Question: I am currently creating a content view for my application and am experiencing some strange behavior with padding. As seen in the photo below, there is quite a bit of space below the navigation bar at the top of the phone. I don't specify any padding here so I'm wondering why there is so much space between the top and where the image is displayed. The image doesn't have that large of a white box around it either.
My code does not specify any kind of margin or padding. I'm new to Swift and SwiftUI so I'm curious if there is some automatic padding applied to navigation views?
'''
import Kingfisher
struct BottleView: View {
let bottle: Bottle
var body: some View {
VStack {
KFImage(URL(string: bottle.image ?? "")!)
.resizable()
.frame(width: 128, height: 256)
VStack(alignment: .leading) {
HStack {
Text(bottle.name)
.font(.title)
Spacer()
Text("Price")
}
HStack {
Text(bottle.varietal ?? "")
Spacer()
Text("$\(bottle.price ?? "")")
}
.font(.subheadline)
.foregroundColor(.secondary)
VStack(alignment: .leading) {
Text("Information")
.font(.title2)
Text(bottle.information ?? "")
}
}
}
}
}
'''

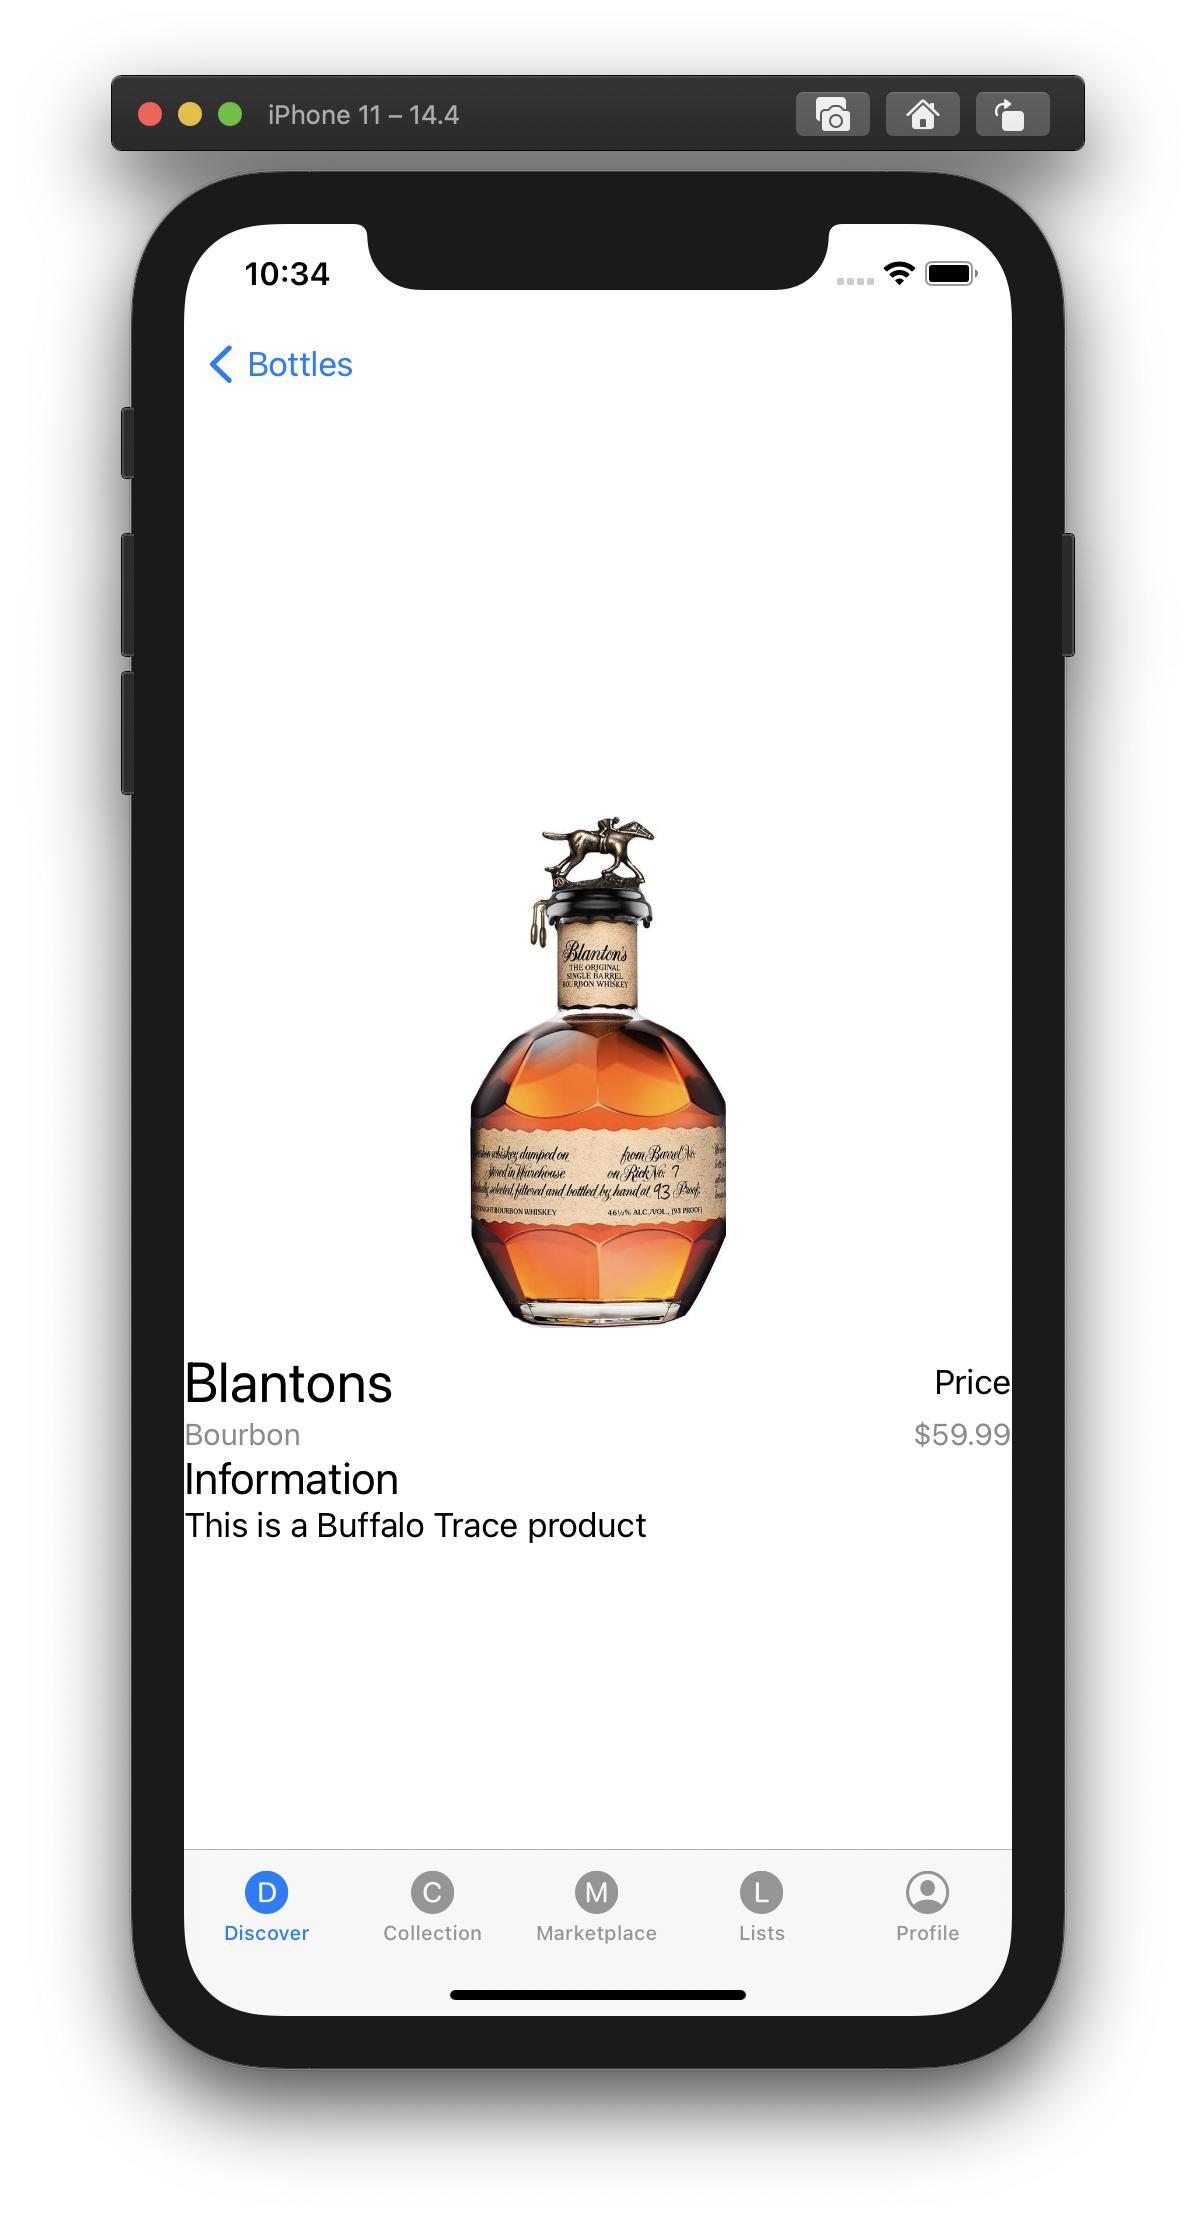
Answer: If you apply a '.background(Color.red)' to the VStack, you'll see that it's centered in the screen.
'''
var body: some View {
VStack {
Image("TestImage")
.resizable()
.frame(width: 128, height: 256)
/// ... more code
}
.background(Color.red)
}
'''

This is because, by default, most SwiftUI views are centered. For example, try just a 'Text':
'''
struct ContentView: View {
var body: some View {
Text("Hello, I'm centered!")
}
}
'''

So if you don't want it centered, this is where 'Spacer's come in. These expand to fill all available space, pushing all other views. Here's the code that gets rid of the "":
(note that I replaced your 'Bottle' properties with static text, make sure you change them back)
'''
struct BottleView: View {
// let bottle: Bottle
var body: some View {
VStack {
Image("TestImage")
.resizable()
.frame(width: 128, height: 256)
VStack(alignment: .leading) {
HStack {
Text("Blantons")
.font(.title)
Spacer()
Text("Price")
}
HStack {
Text("Bourbon")
Spacer()
Text("$59.99")
}
.font(.subheadline)
.foregroundColor(.secondary)
VStack(alignment: .leading) {
Text("Information")
.font(.title2)
Text("Product info here")
}
}
Spacer() /// spacer right here! pushes the other views up
}
.background(Color.red)
.navigationBarTitleDisplayMode(.inline) /// get rid of the additional top gap that the default Large Title navigation bar produces
}
}
'''
Result: